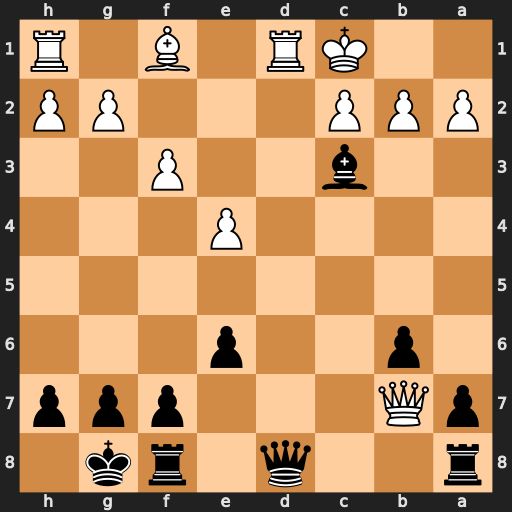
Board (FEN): r2q1rk1/pQ3ppp/1p2p3/8/4P3/2b2P2/PPP3PP/2KR1B1R
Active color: b
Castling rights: -
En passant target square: -
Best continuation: Bxb2+ Kxb2 Qxd1